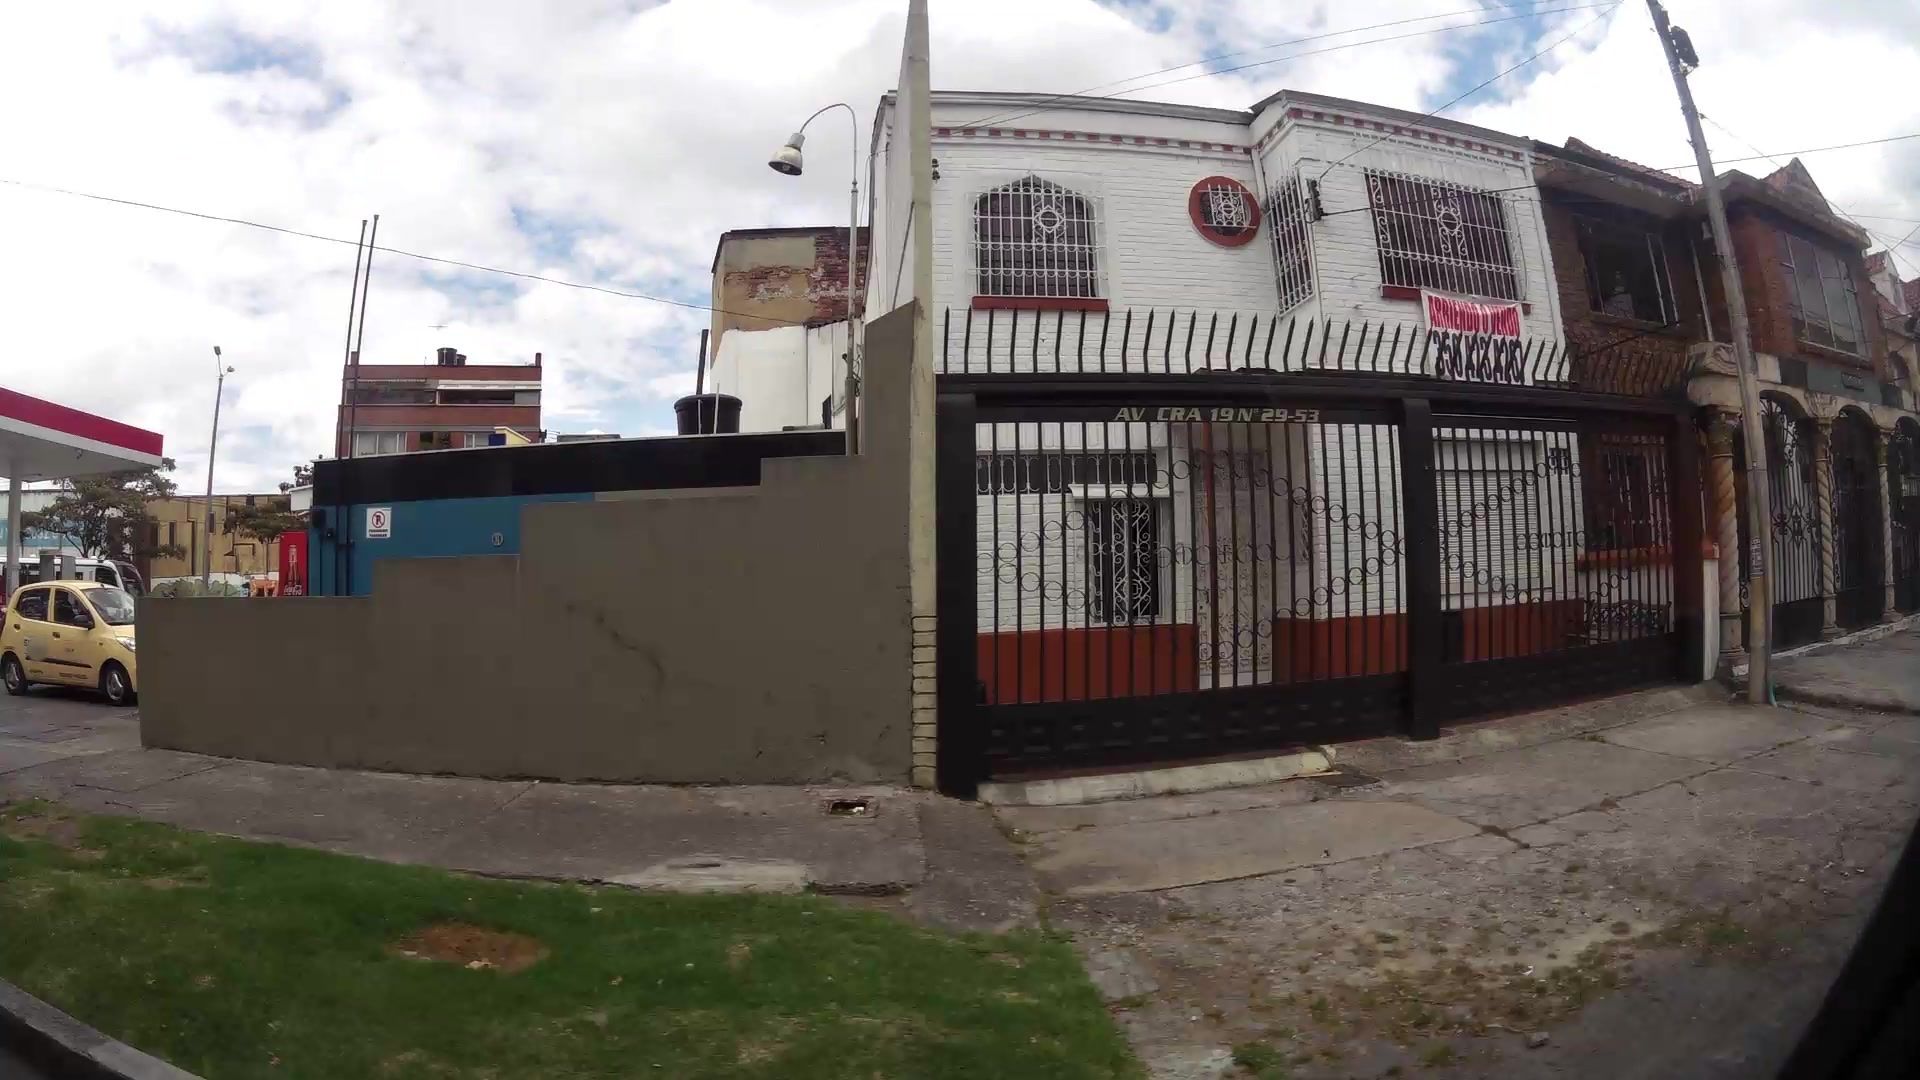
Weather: snowy
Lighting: day
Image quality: good
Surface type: walking surface
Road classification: secondary
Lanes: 2
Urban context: urban centre
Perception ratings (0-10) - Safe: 1.51, Lively: 4.29, Beautiful: 2.4, Boring: 2.15, Depressing: 7.73, Wealthy: 1.85